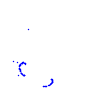
Particle: pion